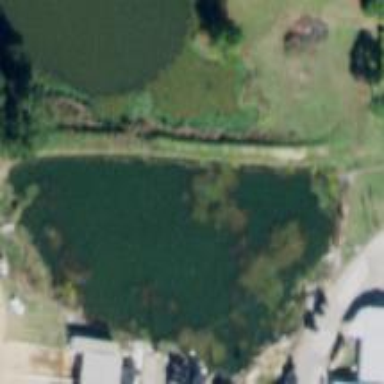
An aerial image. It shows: Pond with natural water.